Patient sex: F
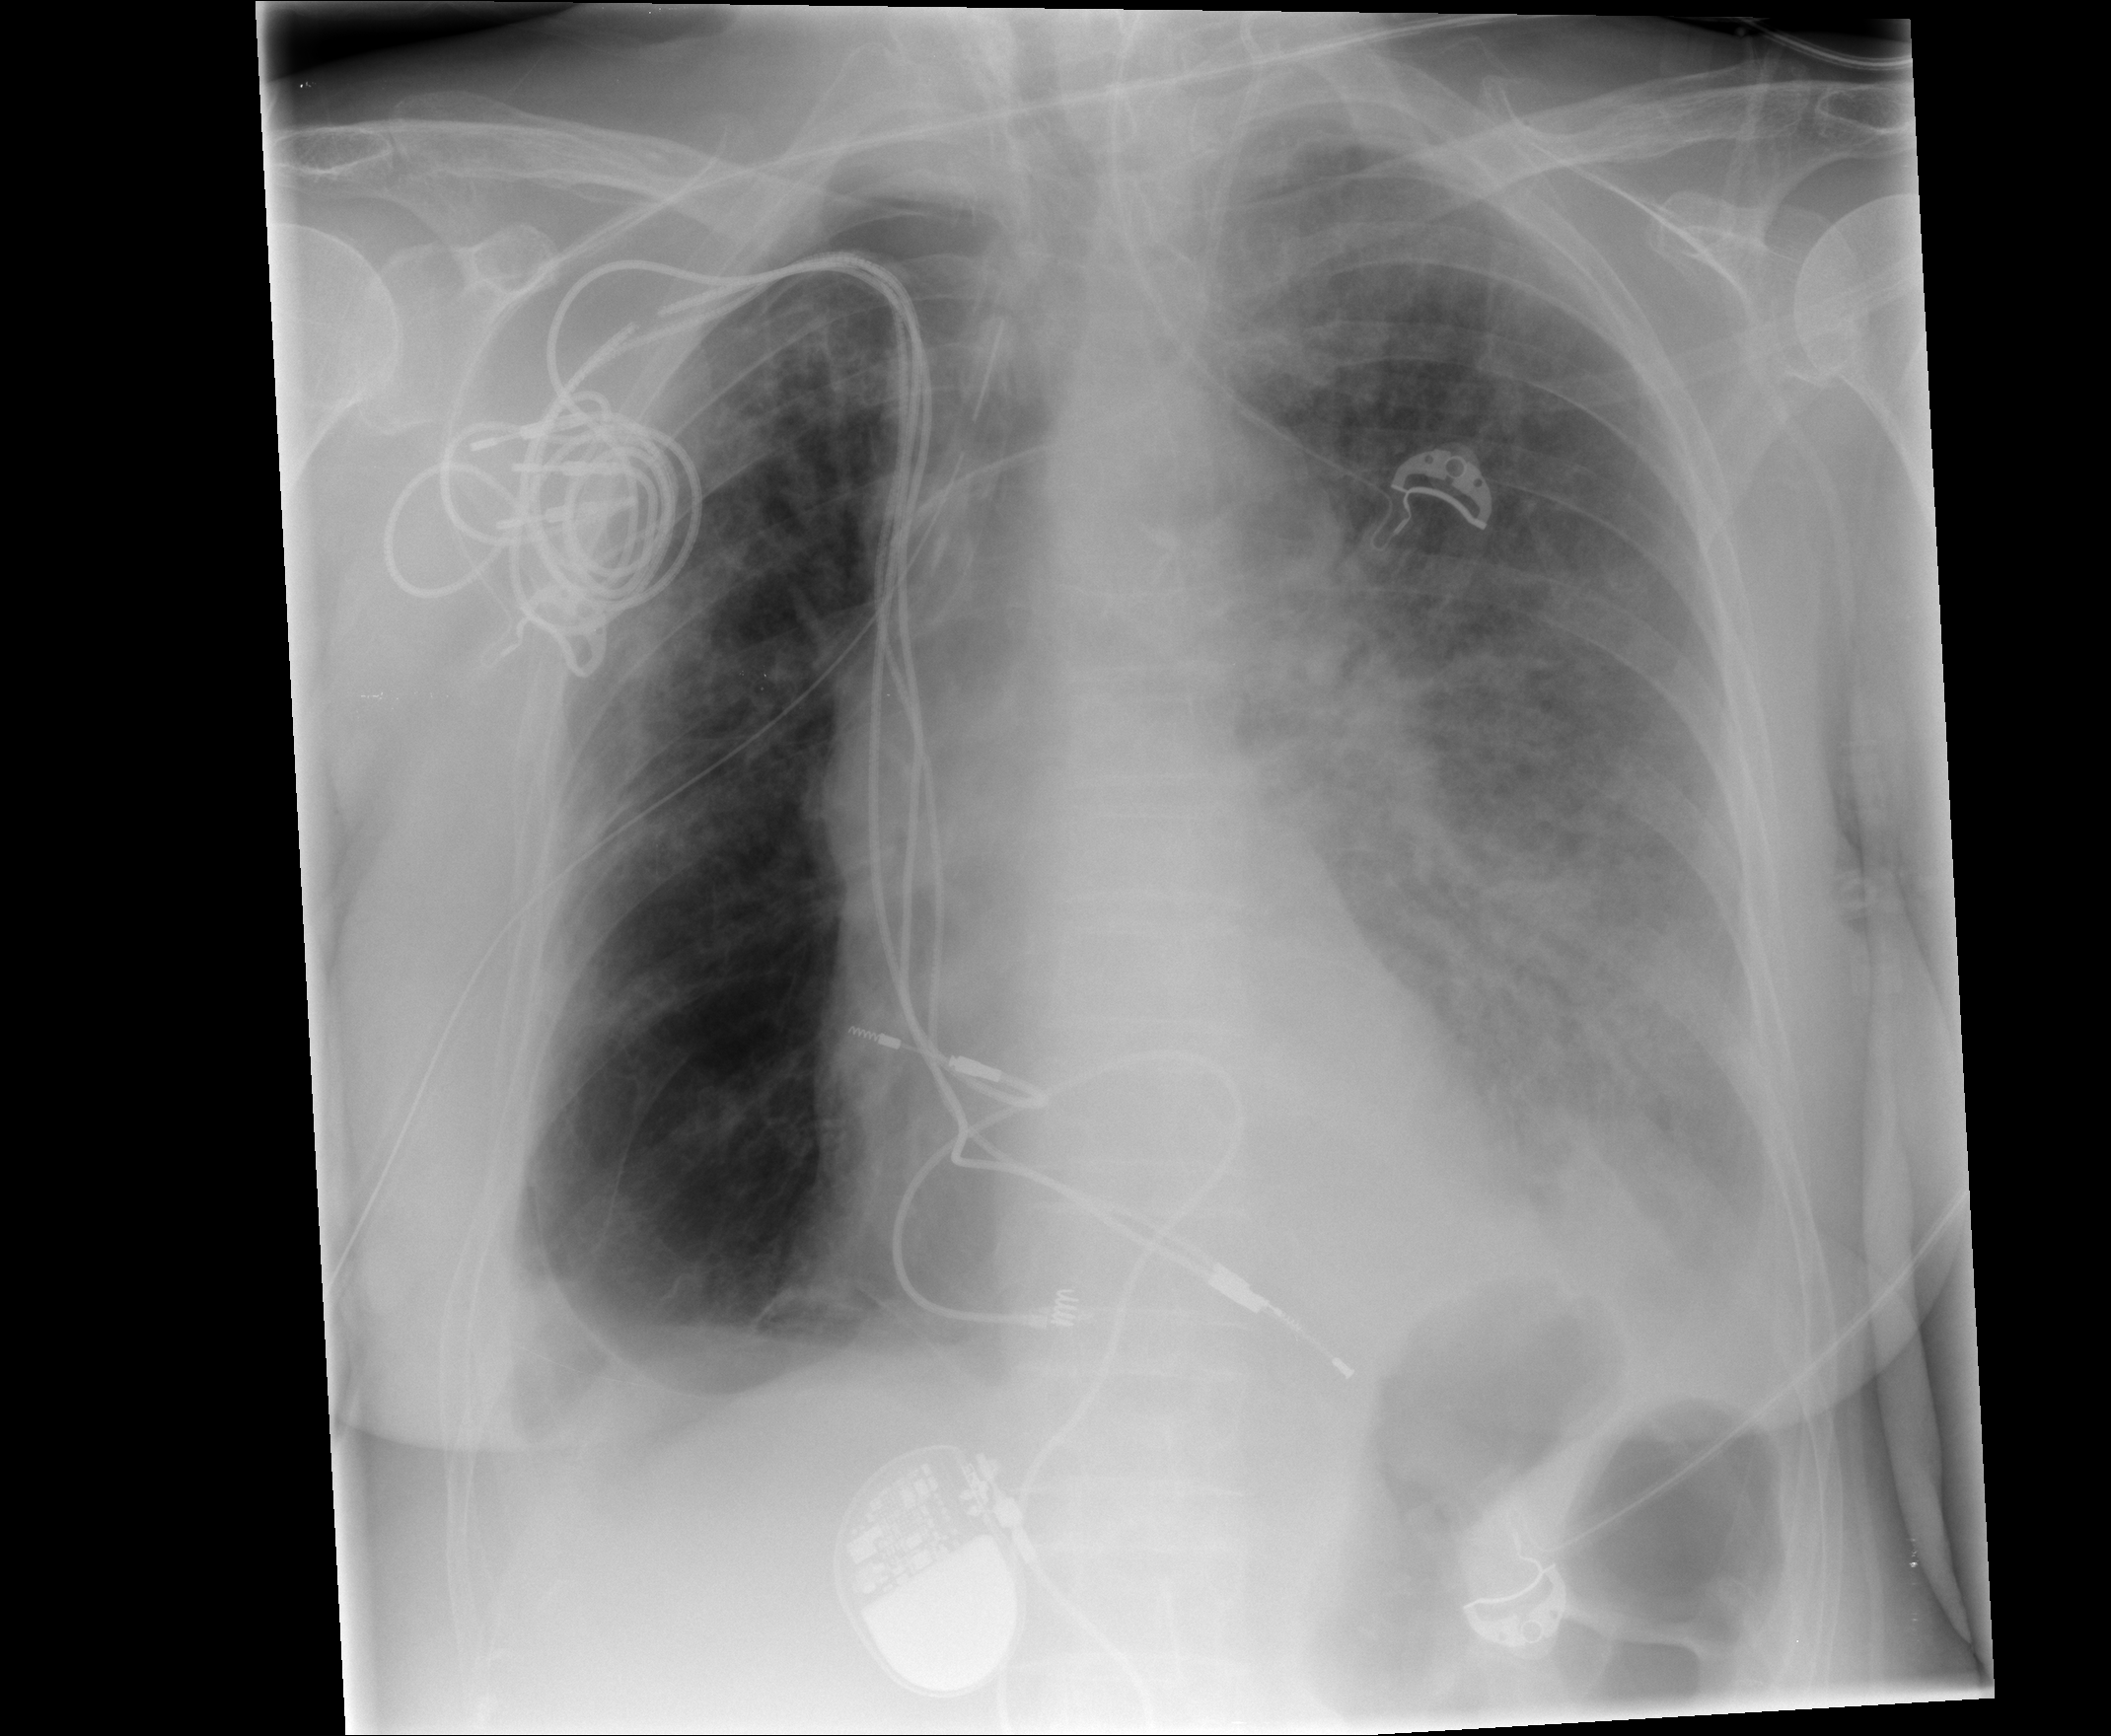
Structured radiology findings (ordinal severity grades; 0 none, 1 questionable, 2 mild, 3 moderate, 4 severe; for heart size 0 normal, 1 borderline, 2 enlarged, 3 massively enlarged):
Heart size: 0
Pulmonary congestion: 2
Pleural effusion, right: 1
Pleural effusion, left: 3
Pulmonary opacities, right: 0
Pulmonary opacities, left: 1
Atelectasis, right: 0
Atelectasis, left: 3